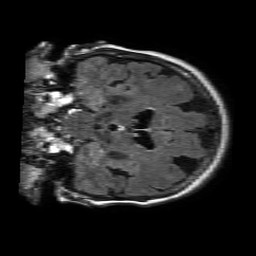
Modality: FLAIR
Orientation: coronal
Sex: female
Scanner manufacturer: philips
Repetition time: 11 s
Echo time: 0.125 s